Question: I'm trying to use the Lizzy library (<URL> in my build path. So I went to the site, and downloaded Castor 1.3.1, then put the .jar into my build path.
However, when I try to run this line of code to convert a specific playlist file to a generic playlist object:
'''
specificPlaylist = SpecificPlaylistFactory.getInstance().readFrom(playlistFile);
'''
I end up getting a NoClassDefFoundError:
'''
Exception in thread "AWT-EventQueue-0" java.lang.NoClassDefFoundError: org/exolab/castor/core/exceptions/CastorException
at java.lang.ClassLoader.defineClass1(Native Method)
at java.lang.ClassLoader.defineClassCond(Unknown Source)
at java.lang.ClassLoader.defineClass(Unknown Source)
at java.security.SecureClassLoader.defineClass(Unknown Source)
at java.net.URLClassLoader.defineClass(Unknown Source)
at java.net.URLClassLoader.access$000(Unknown Source)
at java.net.URLClassLoader$1.run(Unknown Source)
at java.security.AccessController.doPrivileged(Native Method)
at java.net.URLClassLoader.findClass(Unknown Source)
at java.lang.ClassLoader.loadClass(Unknown Source)
at sun.misc.Launcher$AppClassLoader.loadClass(Unknown Source)
at java.lang.ClassLoader.loadClass(Unknown Source)
at java.lang.ClassLoader.defineClass1(Native Method)
at java.lang.ClassLoader.defineClassCond(Unknown Source)
at java.lang.ClassLoader.defineClass(Unknown Source)
at java.security.SecureClassLoader.defineClass(Unknown Source)
at java.net.URLClassLoader.defineClass(Unknown Source)
at java.net.URLClassLoader.access$000(Unknown Source)
at java.net.URLClassLoader$1.run(Unknown Source)
at java.security.AccessController.doPrivileged(Native Method)
at java.net.URLClassLoader.findClass(Unknown Source)
at java.lang.ClassLoader.loadClass(Unknown Source)
at sun.misc.Launcher$AppClassLoader.loadClass(Unknown Source)
at java.lang.ClassLoader.loadClass(Unknown Source)
at org.exolab.castor.mapping.Mapping.<init>(Mapping.java:81)
at christophedelory.xml.XmlSerializer.getMapping(XmlSerializer.java:100)
at christophedelory.playlist.asx.AsxProvider.readFrom(AsxProvider.java:202)
at christophedelory.playlist.SpecificPlaylistFactory.readFrom(SpecificPlaylistFactory.java:132)
at christophedelory.playlist.SpecificPlaylistFactory.readFrom(SpecificPlaylistFactory.java:168)
...
'''
Am I missing a .jar file? I managed to create an instance of a CastorException class (but it was in a different package than the one the exception is talking about). I thought that the basic Castor-1.3.1.jar file held all of the classes it needed.
Additional information: I'm trying to decode a .wpl playlist file, which should be supported by Lizzy. And my build path looks like this:

Thanks for any help.
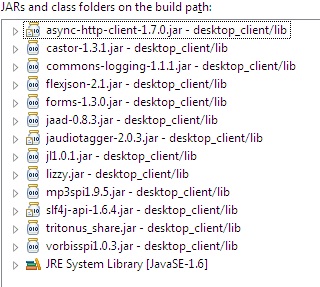
Answer: You can easily look in the Castor jar to see what's there using a wide variety of tools - WinZip happens to be my tool of choice. You'll find that while there's a CastorException, it's in the wrong package.
Looking at the <URL> under 1.3.1, I see a Castor-1.3.1-core.jar. Looking in it, I see CastorException in the right package. You may need other jars too - I'd consult the documentation, or continue by trial-and-error, or try to find a POM that will tell you.